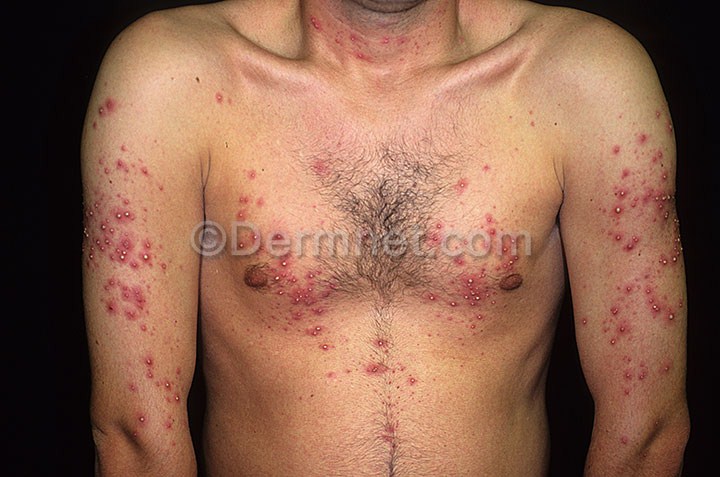
Disease: Exanthems and Drug Eruptions